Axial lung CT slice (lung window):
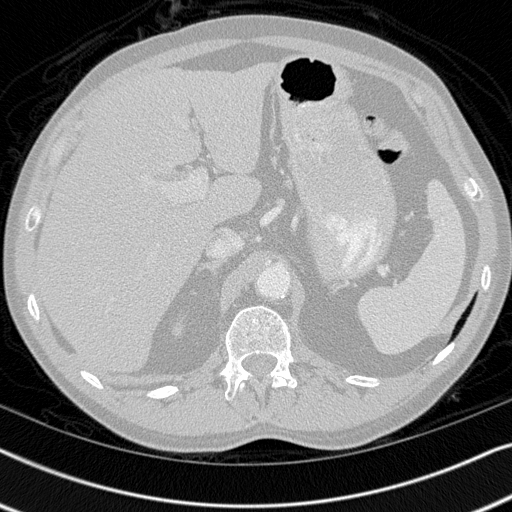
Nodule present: no